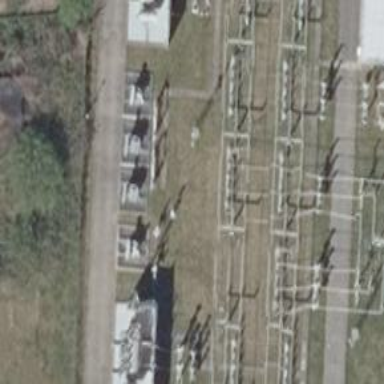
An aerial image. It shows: Switch used for power control.